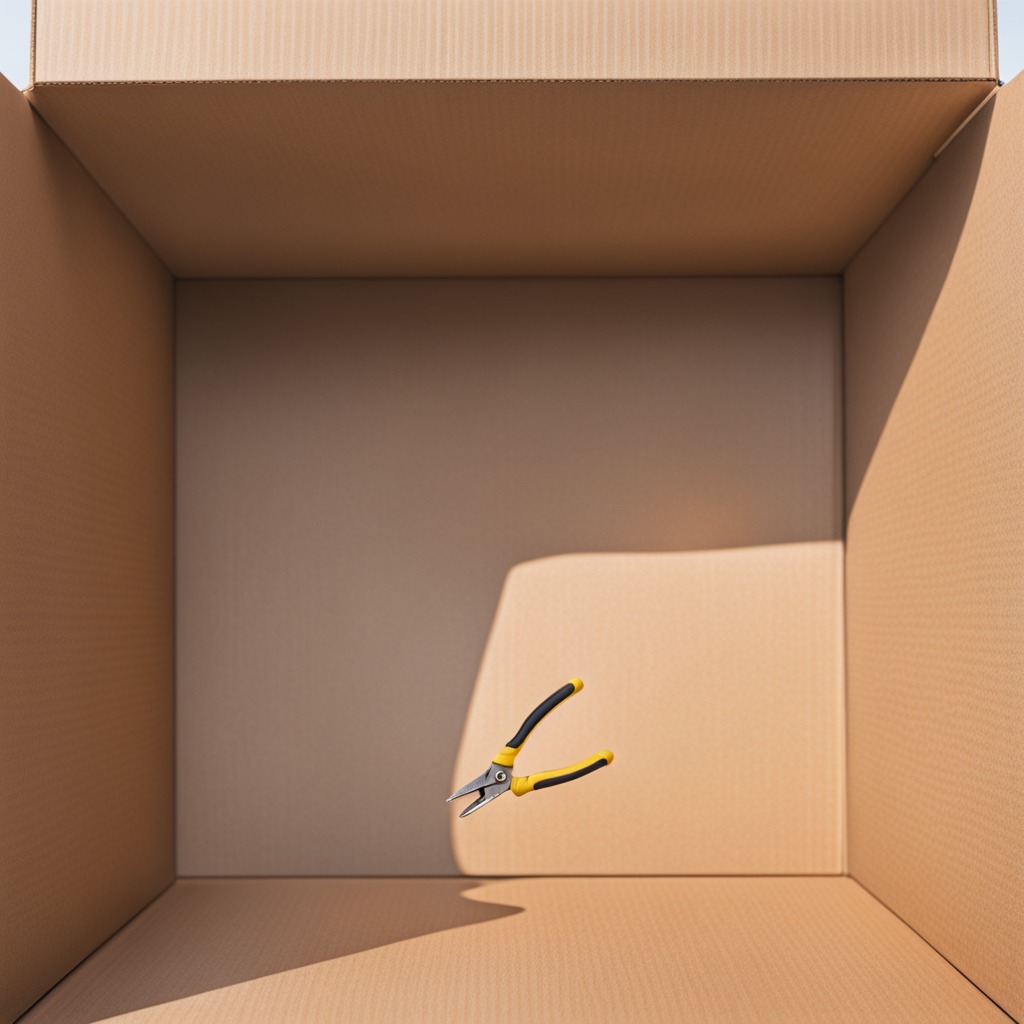
A plier is lying on the cardboard box surface in an outdoor workshop during daytime bright natural light soft shadows slightly creased but